Question: I was working with jQuery Mobile and hoping to use the 'popup' method. Previously everything was working but when having to refactor my code something has gone wrong and now I've spent so long looking at this I really can't see the "wood for the trees". Thus in my application, I created a test page, removed all my JS and CSS and HTML from it and thus had a stark but clean page. I've even gone so far that I've added the JQuery examples and link to their hosted scripts in case there is a conflict due to my code... but still my problem remains... the DIV used for the popup isn't originally hidden and clicking on the buttons does nothing... I've really got myself worked up on this and I'm sure I've missed something really simple and obvious (perhaps I should go take a coffee for 15 mins)...
Here is the code
'''
<!DOCTYPE HTML>
<html>
<head>
<title></title>
<link rel="stylesheet" href="http://code.jquery.com/mobile/1.1.0/jquery.mobile-1.1.0.min.css" />
<script src="http://code.jquery.com/jquery-1.6.4.min.js"></script>
<script src="http://code.jquery.com/mobile/1.1.0/jquery.mobile-1.1.0.min.js"></script>
</head>
<body>
<a href="#basic" data-rel="popup" data-role="button">Default popup</a>
<div id="basic" data-role="popup" class="ui-content">
<p>I am a default popup</p>
</div>
<a href="#transitionExample" data-transition="none" data-role="button" data-inline="true" data-rel="popup">No transition</a>
<a href="#transitionExample" data-transition="pop" data-role="button" data-inline="true" data-rel="popup">Pop</a>
<a href="#transitionExample" data-transition="slideup" data-role="button" data-inline="true" data-rel="popup">Slide up</a>
<a href="#transitionExample" data-transition="slidedown" data-role="button" data-inline="true" data-rel="popup">Slide down</a>
<div id="transitionExample" data-role="popup" data-transition="flip">
<p>This is some text for the transition example</p>
</div>
</body>
</html>
'''
and here is a screenshot in Firefox (it's the same when deploying to a test device)

What am I doing wrong... I can feel an emotional moment coming soon...
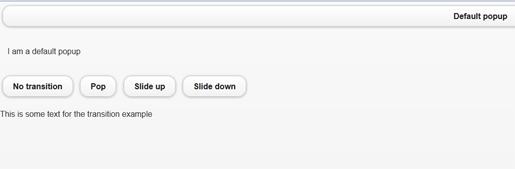
Answer: I don't think the <URL>?
If you want to use the popup dialog you will need to link to the correct version of JQM, in addition i don't think you need to place a class of 'ui-content' on the div, from the docs
'''
<a href="#popupBasic" data-rel="popup">Open Popup</a>
<div data-role="popup" id="popupBasic">
<p>This is a completely basic popup, no options set.<p>
</div>
'''
If you mean to use it with a dialog then your markup is slightly off, your links/buttons should be in their own page and the dialogs in their own divs (i.e not nested in the page with the links).
Here's the fixed up markup
'''
<div data-role="page">
<a href="#basic" data-rel="dialog" data-role="button">Default popup</a>
<a href="#transitionExample" data-transition="none" data-role="button" data-inline="true" data-rel="dialog">No transition</a>
<a href="#transitionExample" data-transition="pop" data-role="button" data-inline="true" data-rel="dialog">Pop</a>
<a href="#transitionExample" data-transition="slideup" data-role="button" data-inline="true" data-rel="dialog">Slide up</a>
<a href="#transitionExample" data-transition="slidedown" data-role="button" data-inline="true" data-rel="dialog">Slide down</a>
</div>
<div id="basic" data-role="dialog">
<div data-role="header"><h3></h3></div>
<div data-role="content" >
<p>I am a default popup</p>
</div>
</div>
<div id="transitionExample" data-role="dialog">
<div data-role="header"><h3></h3></div>
<div data-role="content">
<p>This is some text for the transition example</p>
</div>
</div>
'''